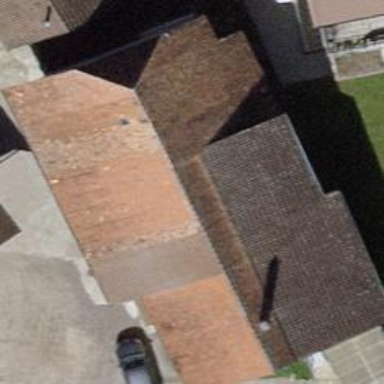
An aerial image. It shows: House with half-hipped roof shape.